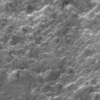
Label: not_dusty